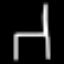
Label: chair